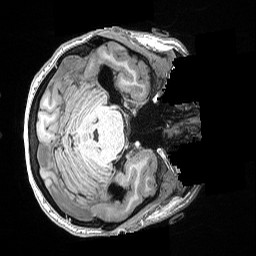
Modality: T1w
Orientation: axial
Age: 32
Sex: female
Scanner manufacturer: siemens
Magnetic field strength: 3 T
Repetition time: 2.17 s
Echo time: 0.00169 s